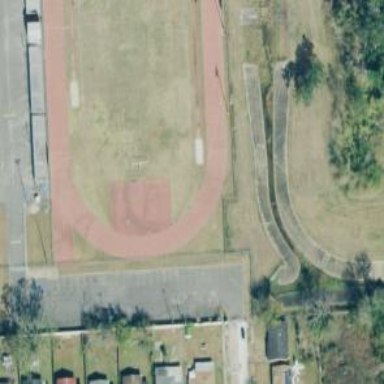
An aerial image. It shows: Track located within leisure land area.